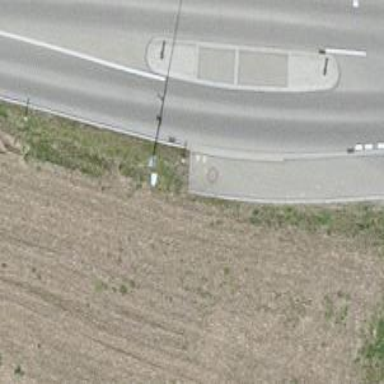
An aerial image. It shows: Cycleway.